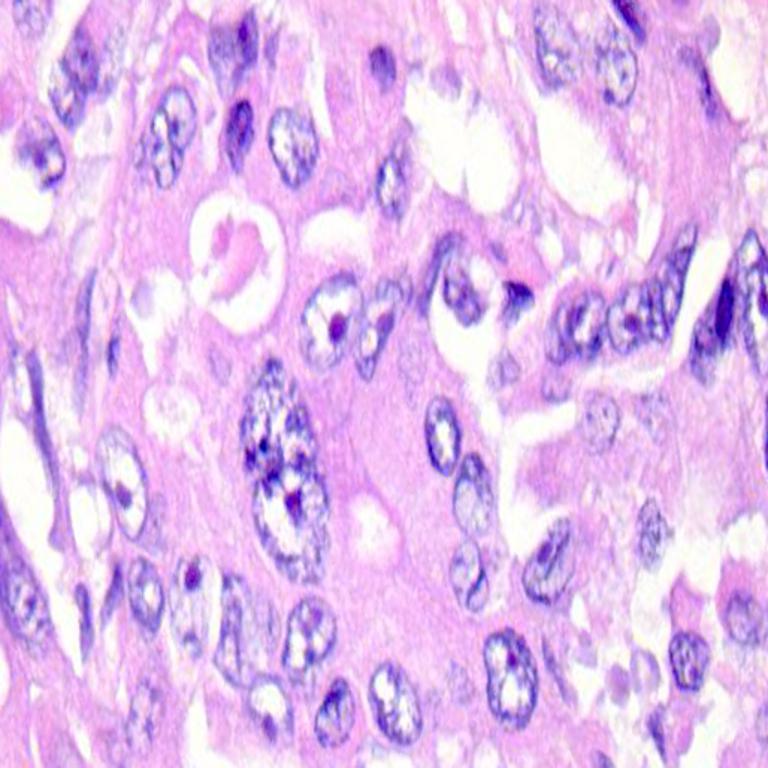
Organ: colon
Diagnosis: adenocarcinomas